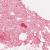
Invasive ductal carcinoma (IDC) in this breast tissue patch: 0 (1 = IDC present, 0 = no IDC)